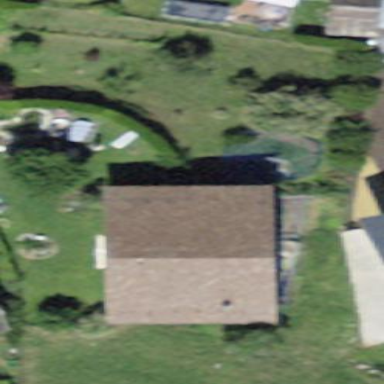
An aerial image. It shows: Simple house.